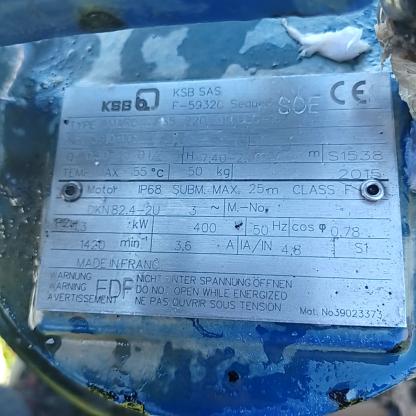
Klasa: tabliczka-znamionowa